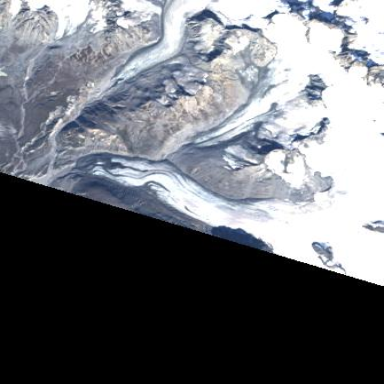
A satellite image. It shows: Majestic glacier in the distance.